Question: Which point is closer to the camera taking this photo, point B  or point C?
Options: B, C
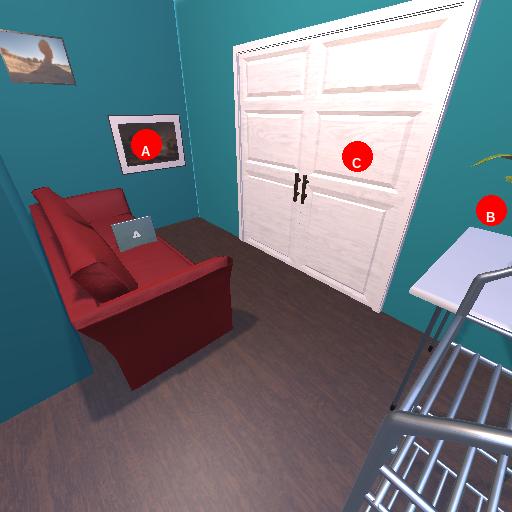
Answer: B